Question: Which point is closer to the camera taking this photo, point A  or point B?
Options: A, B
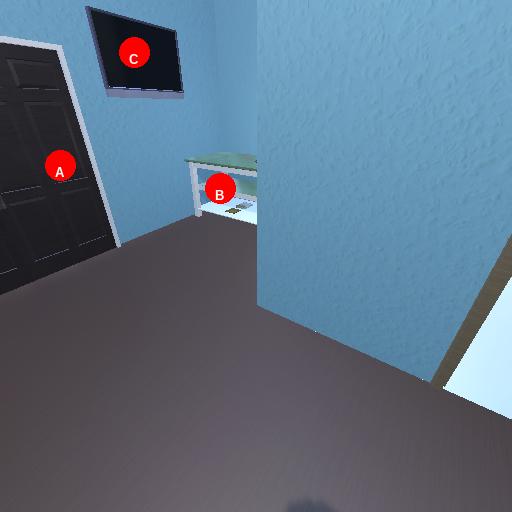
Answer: A